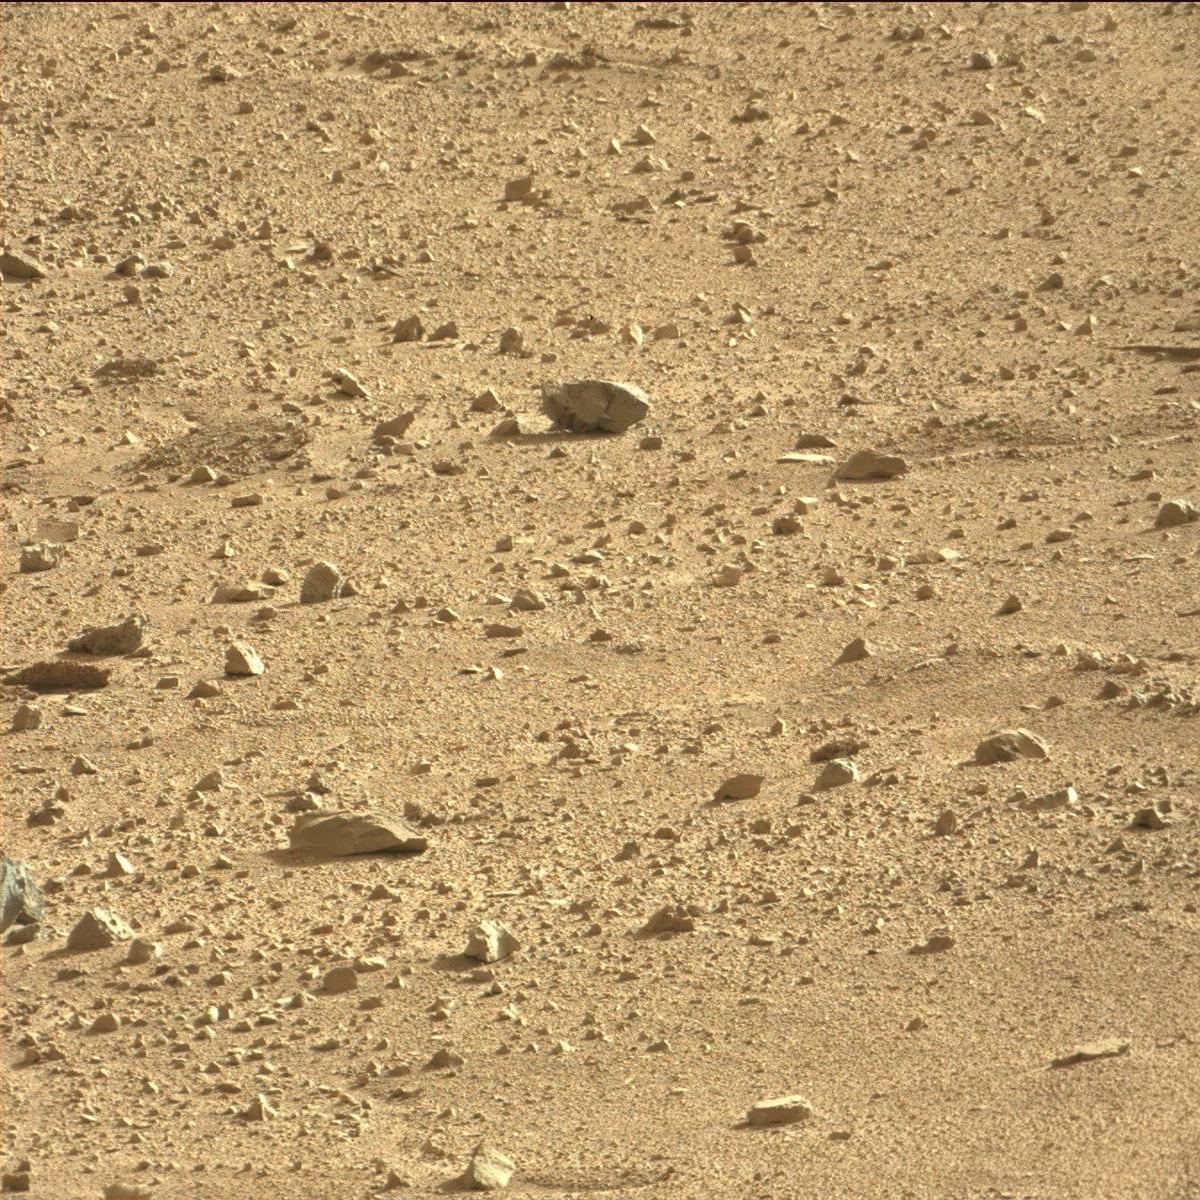
Terrain classes present: Bedrock, Rock, Sand / Soil